Field crop: maize
Growth stage: 2
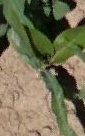
Species: maize